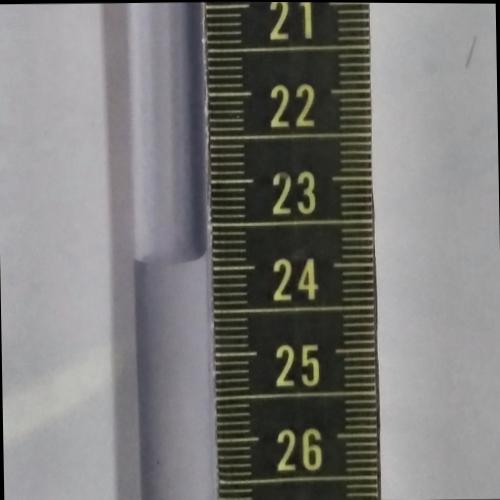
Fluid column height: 23.9 cm